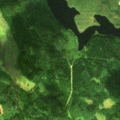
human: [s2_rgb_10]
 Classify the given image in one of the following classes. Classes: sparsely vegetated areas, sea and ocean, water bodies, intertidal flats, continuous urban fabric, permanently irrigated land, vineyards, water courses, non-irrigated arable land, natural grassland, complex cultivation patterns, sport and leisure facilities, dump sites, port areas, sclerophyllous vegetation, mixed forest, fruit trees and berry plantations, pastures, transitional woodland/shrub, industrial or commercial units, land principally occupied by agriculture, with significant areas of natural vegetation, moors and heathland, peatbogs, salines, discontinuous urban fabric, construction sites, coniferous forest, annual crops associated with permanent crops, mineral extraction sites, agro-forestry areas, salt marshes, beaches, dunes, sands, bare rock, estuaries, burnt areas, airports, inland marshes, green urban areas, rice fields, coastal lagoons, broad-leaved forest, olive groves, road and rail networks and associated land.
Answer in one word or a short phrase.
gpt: coniferous forest, mixed forest, water bodies